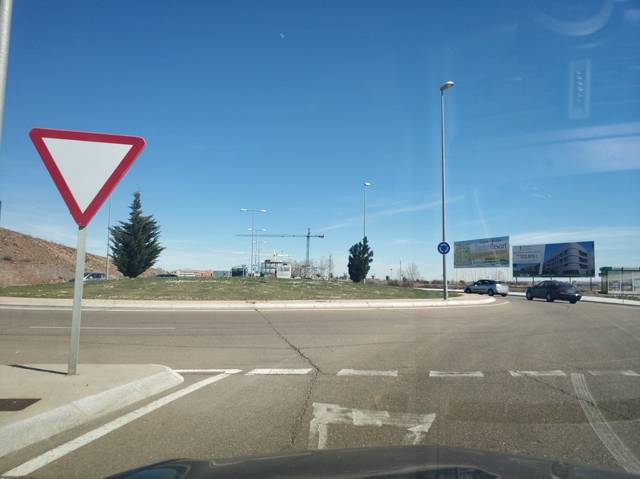
Region: Spain
Coordinates: 40.963, -5.698